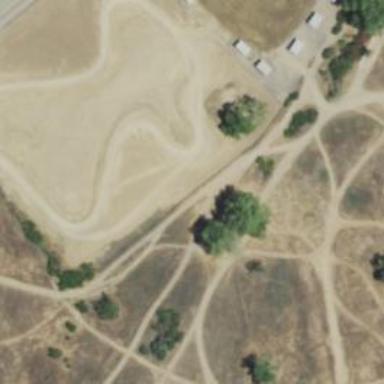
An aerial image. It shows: Dirt raceway for motor sports.